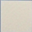
Piece: xx